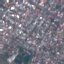
Land use / land cover class: Residential